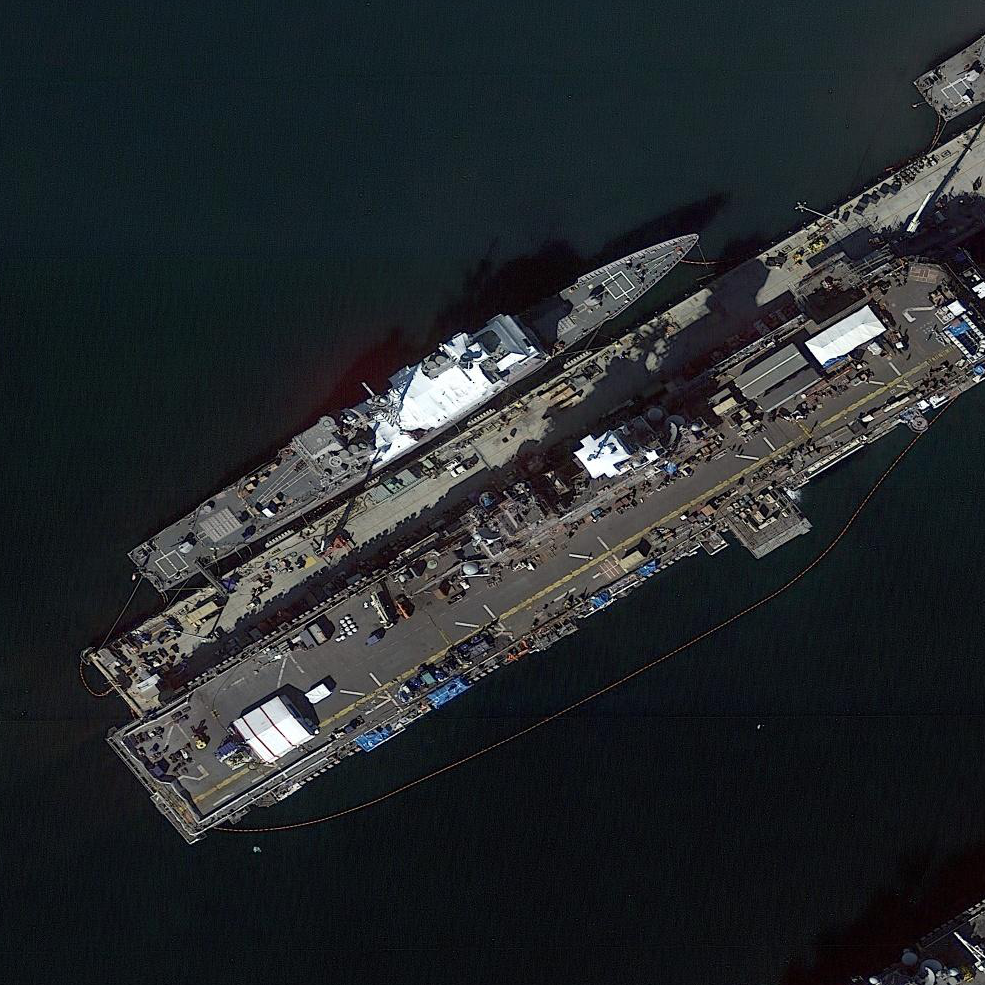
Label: assault